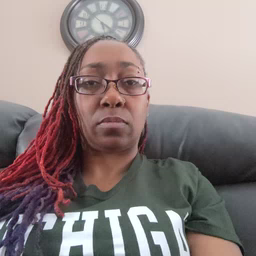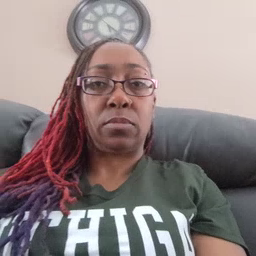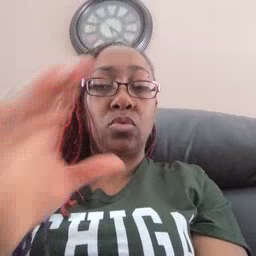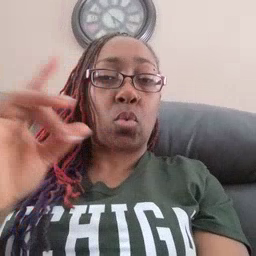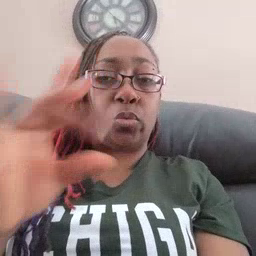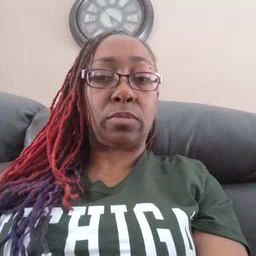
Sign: story